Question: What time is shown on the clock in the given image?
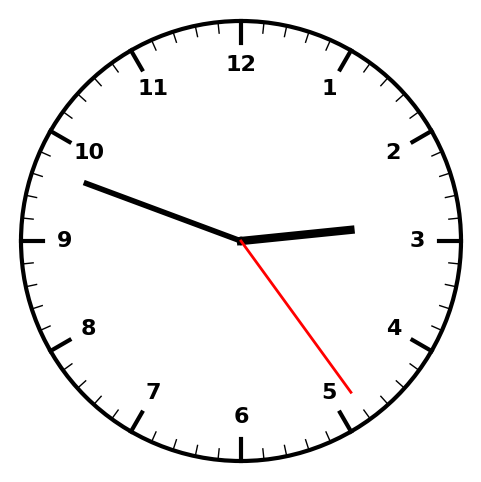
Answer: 02:48:24